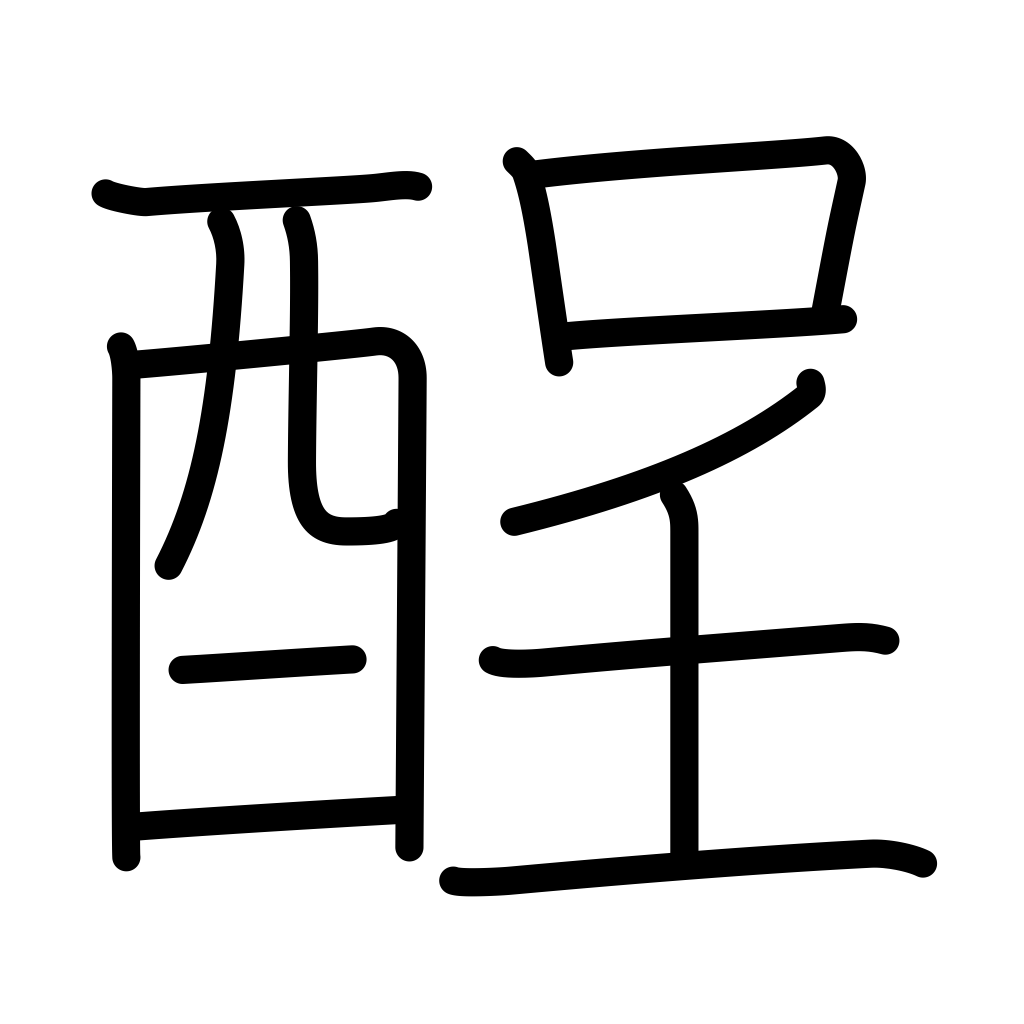
Meaning: hangover